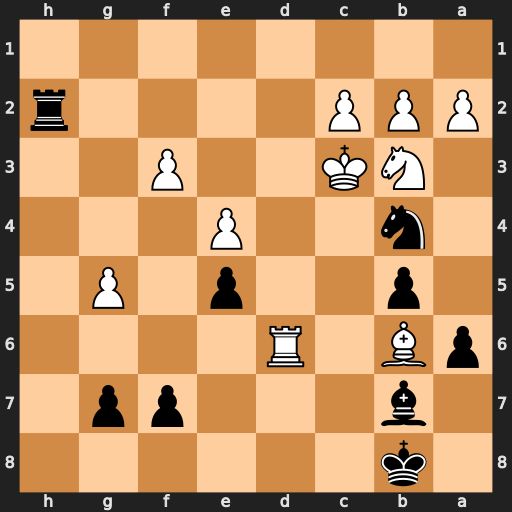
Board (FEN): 1k6/1b3pp1/pB1R4/1p2p1P1/1n2P3/1NK2P2/PPP4r/8
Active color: b
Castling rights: -
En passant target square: -
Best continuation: Rxc2+ Kxb4 Rc4+ Ka3 Ra4#